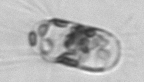
Label: Corethron_hystrix